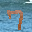
Label: 7